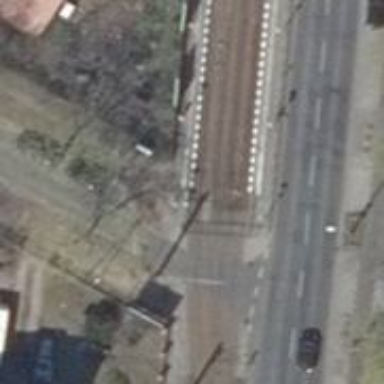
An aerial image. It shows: Tram crossing on the railway.